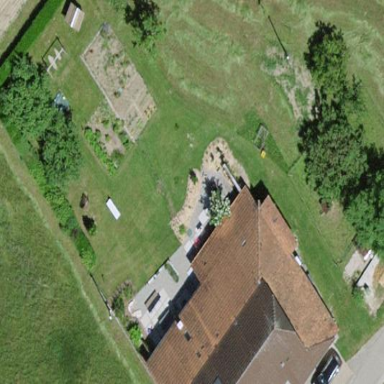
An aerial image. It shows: Farmyard area.